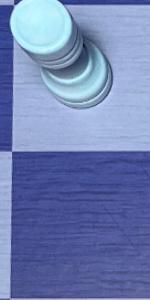
Label: Empty